Brain MRI, t2w sequence, axial 2D slice.
Patient: age 37, sex F, weight 95 kg, height 1.95 m
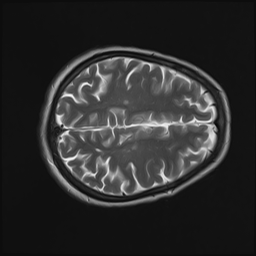